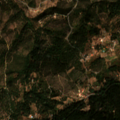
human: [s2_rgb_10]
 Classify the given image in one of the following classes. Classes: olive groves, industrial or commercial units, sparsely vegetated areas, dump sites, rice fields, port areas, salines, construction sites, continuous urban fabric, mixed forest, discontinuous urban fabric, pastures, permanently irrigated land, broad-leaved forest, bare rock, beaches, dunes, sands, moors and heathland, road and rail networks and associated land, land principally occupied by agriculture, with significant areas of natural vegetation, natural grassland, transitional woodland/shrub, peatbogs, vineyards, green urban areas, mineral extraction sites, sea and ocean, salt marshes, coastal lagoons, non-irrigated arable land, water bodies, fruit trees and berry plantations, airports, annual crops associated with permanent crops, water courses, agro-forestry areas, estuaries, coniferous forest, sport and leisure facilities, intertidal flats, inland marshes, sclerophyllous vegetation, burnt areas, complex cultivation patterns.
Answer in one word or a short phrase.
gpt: complex cultivation patterns, land principally occupied by agriculture, with significant areas of natural vegetation, broad-leaved forest